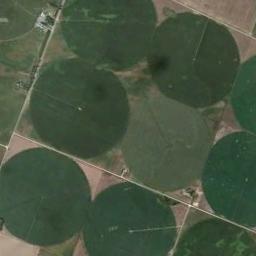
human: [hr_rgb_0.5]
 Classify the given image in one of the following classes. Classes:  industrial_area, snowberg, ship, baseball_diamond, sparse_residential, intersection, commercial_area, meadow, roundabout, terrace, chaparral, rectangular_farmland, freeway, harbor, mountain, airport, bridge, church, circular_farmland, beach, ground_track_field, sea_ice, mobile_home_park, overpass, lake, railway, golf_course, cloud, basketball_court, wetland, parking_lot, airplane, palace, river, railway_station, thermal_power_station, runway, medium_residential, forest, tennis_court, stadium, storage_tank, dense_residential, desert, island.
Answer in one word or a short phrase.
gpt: circular_farmland